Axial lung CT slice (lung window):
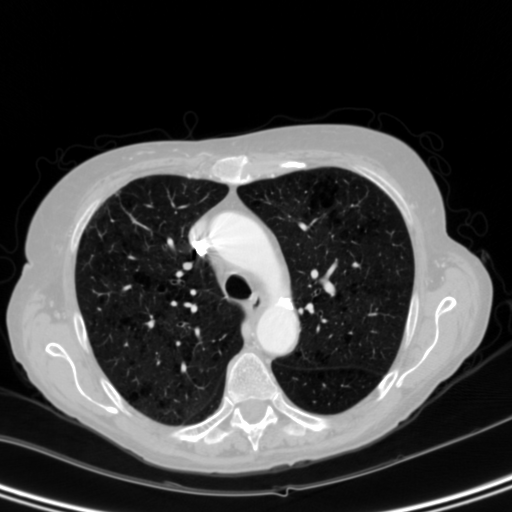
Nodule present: no